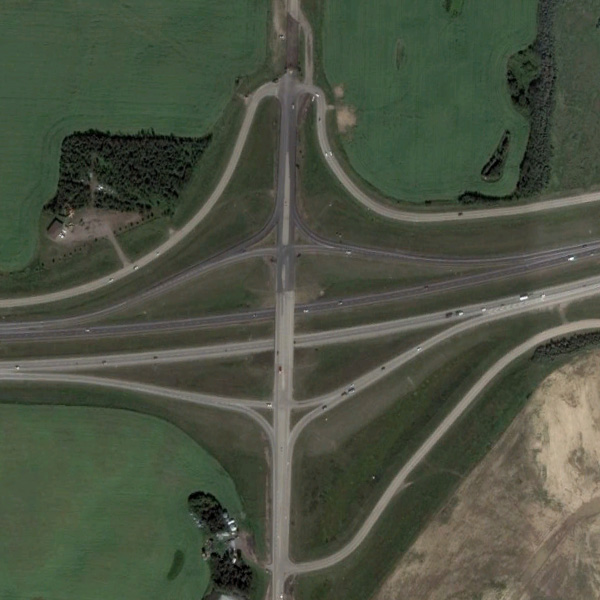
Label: Viaduct